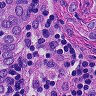
Metastatic tissue present: yes